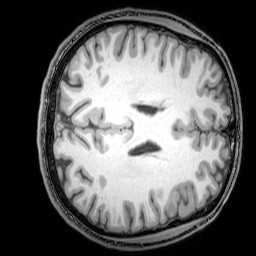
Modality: T1w
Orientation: axial
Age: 23
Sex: male
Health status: healthy
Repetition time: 0.081 s
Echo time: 0.037 s